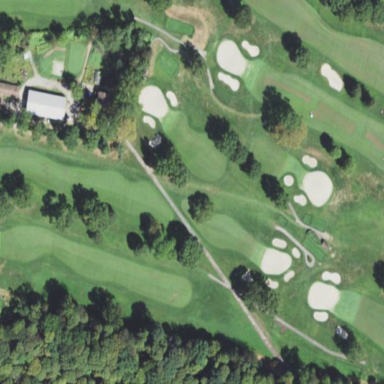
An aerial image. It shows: Golf fairway surrounded by grass.